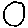
Label: moon